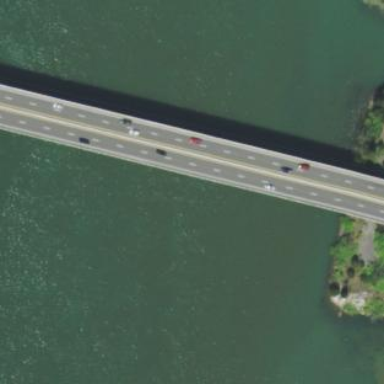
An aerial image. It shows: Man-made bridge.